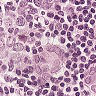
Metastatic tissue present: yes